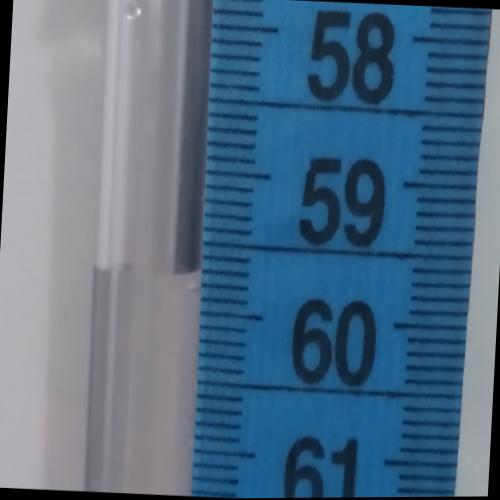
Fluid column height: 59.7 cm